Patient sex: M
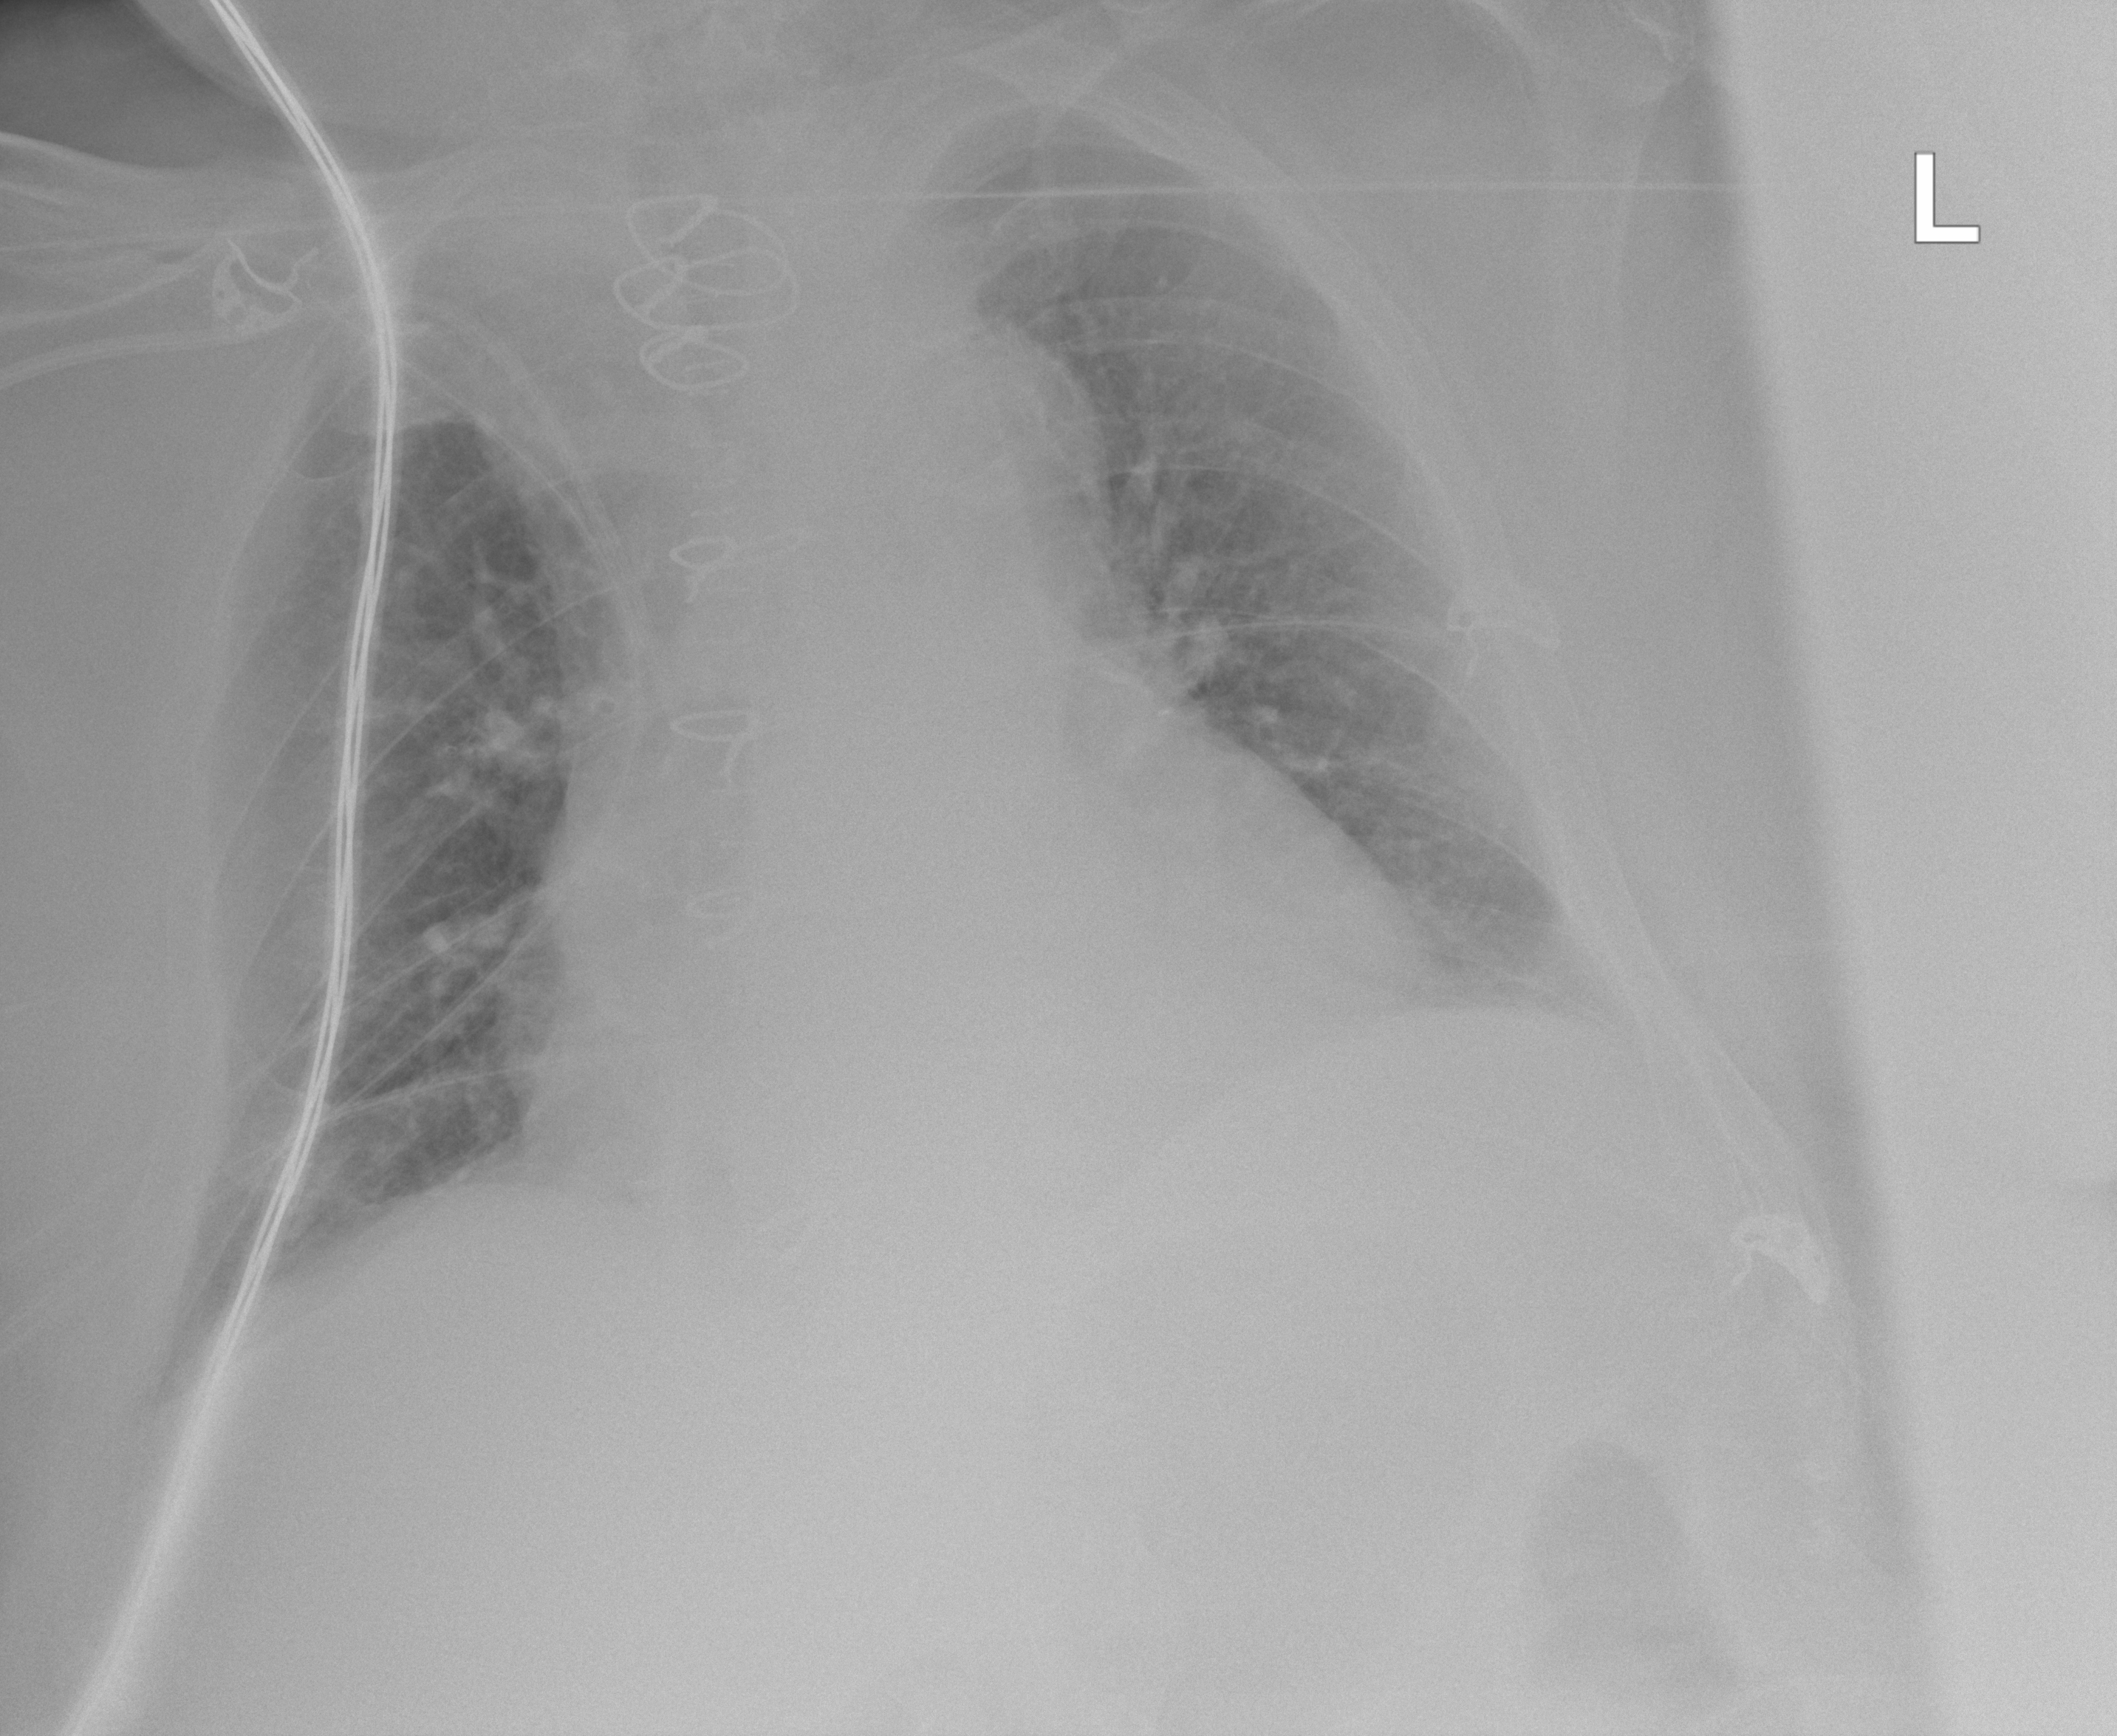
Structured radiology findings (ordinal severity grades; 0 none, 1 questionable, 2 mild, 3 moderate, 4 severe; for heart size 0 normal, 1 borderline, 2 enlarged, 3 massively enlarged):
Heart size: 2
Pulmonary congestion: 0
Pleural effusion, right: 0
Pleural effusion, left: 0
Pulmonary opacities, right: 0
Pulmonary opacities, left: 0
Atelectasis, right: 2
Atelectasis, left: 2